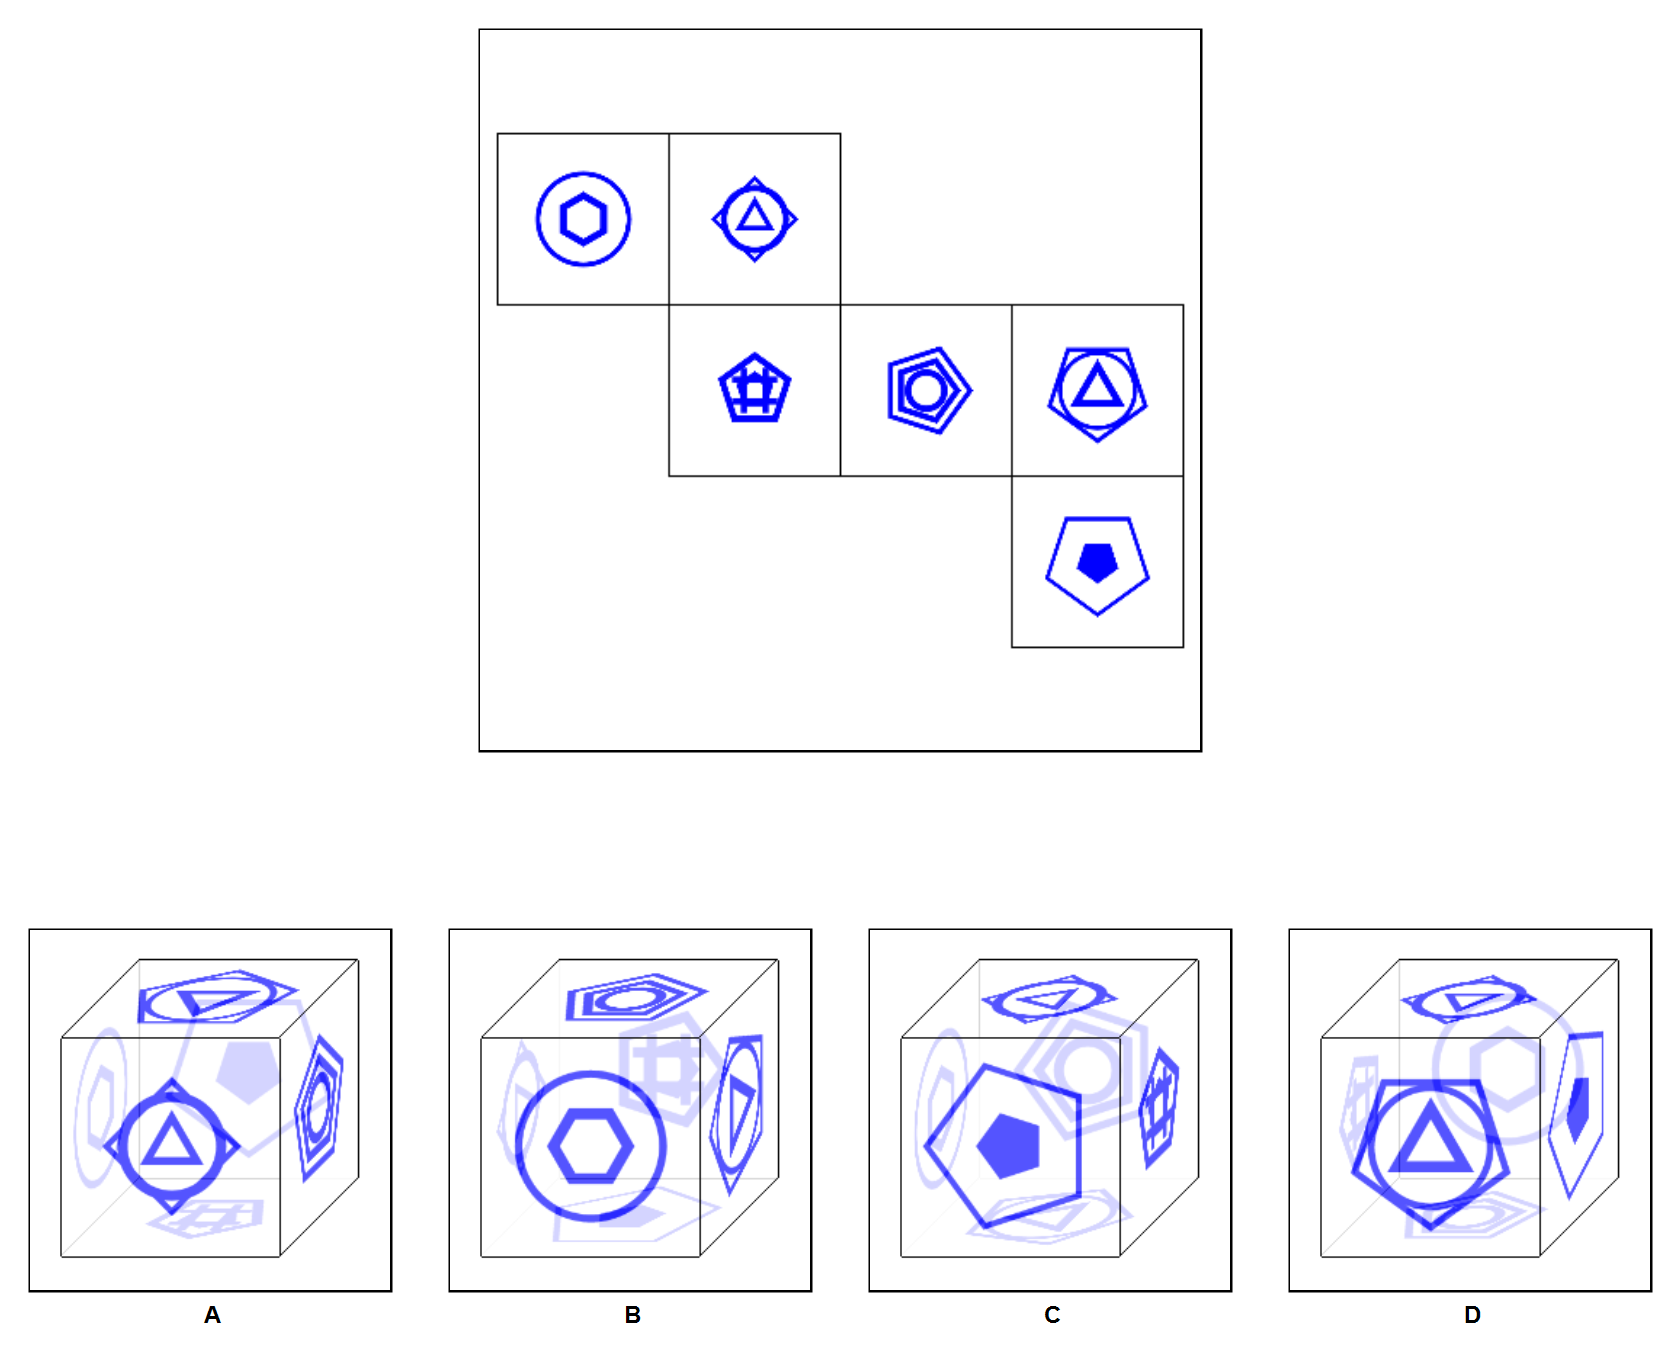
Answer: A